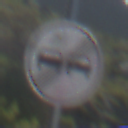
Verkehrszeichen: EndeUeberholverbot
Umgebung: Outdoor, Nature
Tageszeit: MorningAfternoon
Wetter: Clear
Licht: Natural
Jahreszeit: NotSpecified
Kontrast: HighContrast